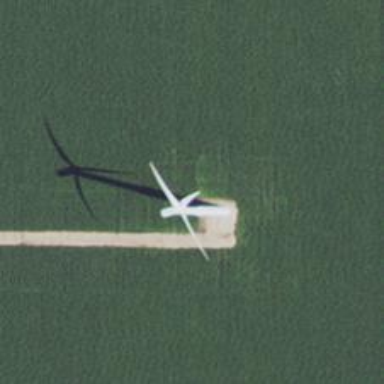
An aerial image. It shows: Wind generator powered by wind turbine.